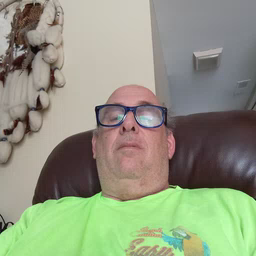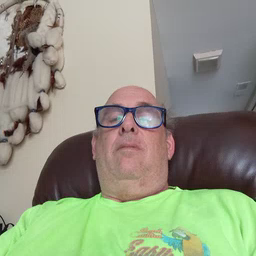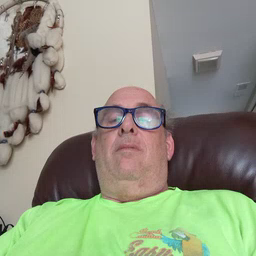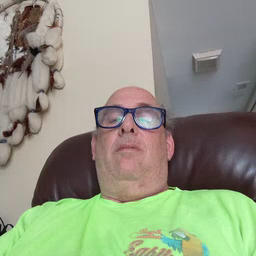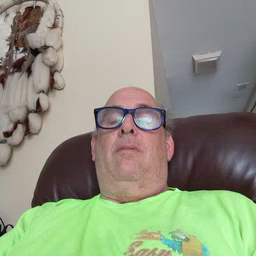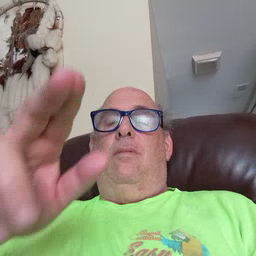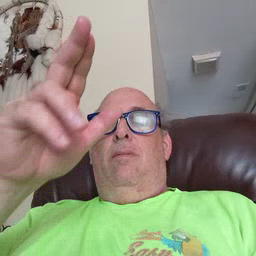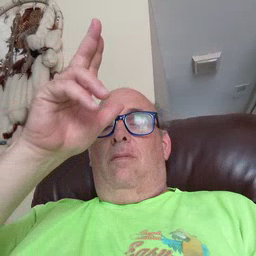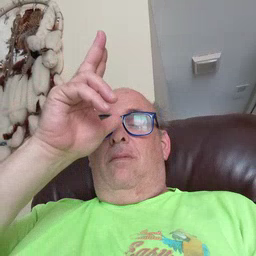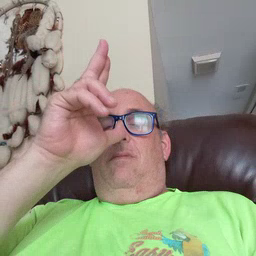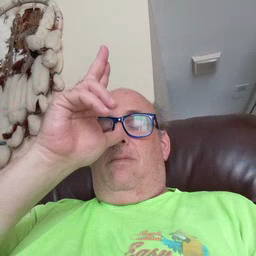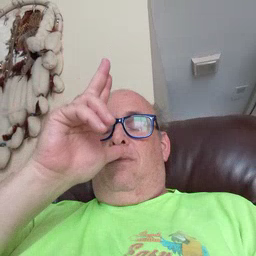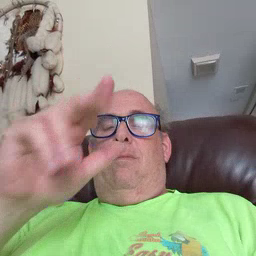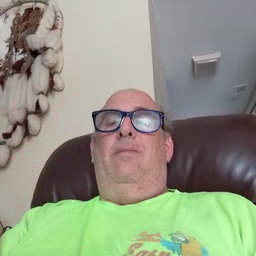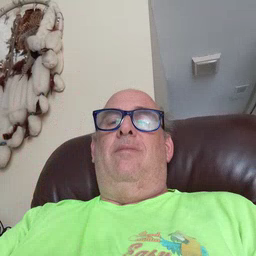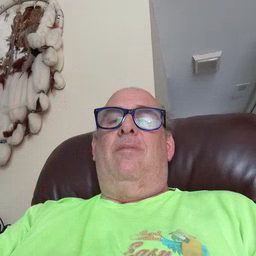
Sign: hen